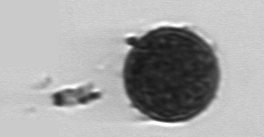
Label: Thalassiosira_TAG_external_detritus